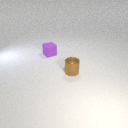
small purple rubber cube to the left of small brown metal cylinder